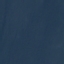
Land use / land cover class: SeaLake